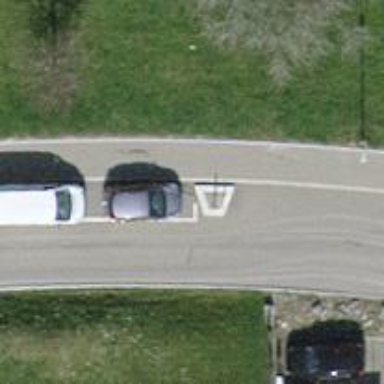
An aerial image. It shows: Traffic calming feature called choker.